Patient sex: M
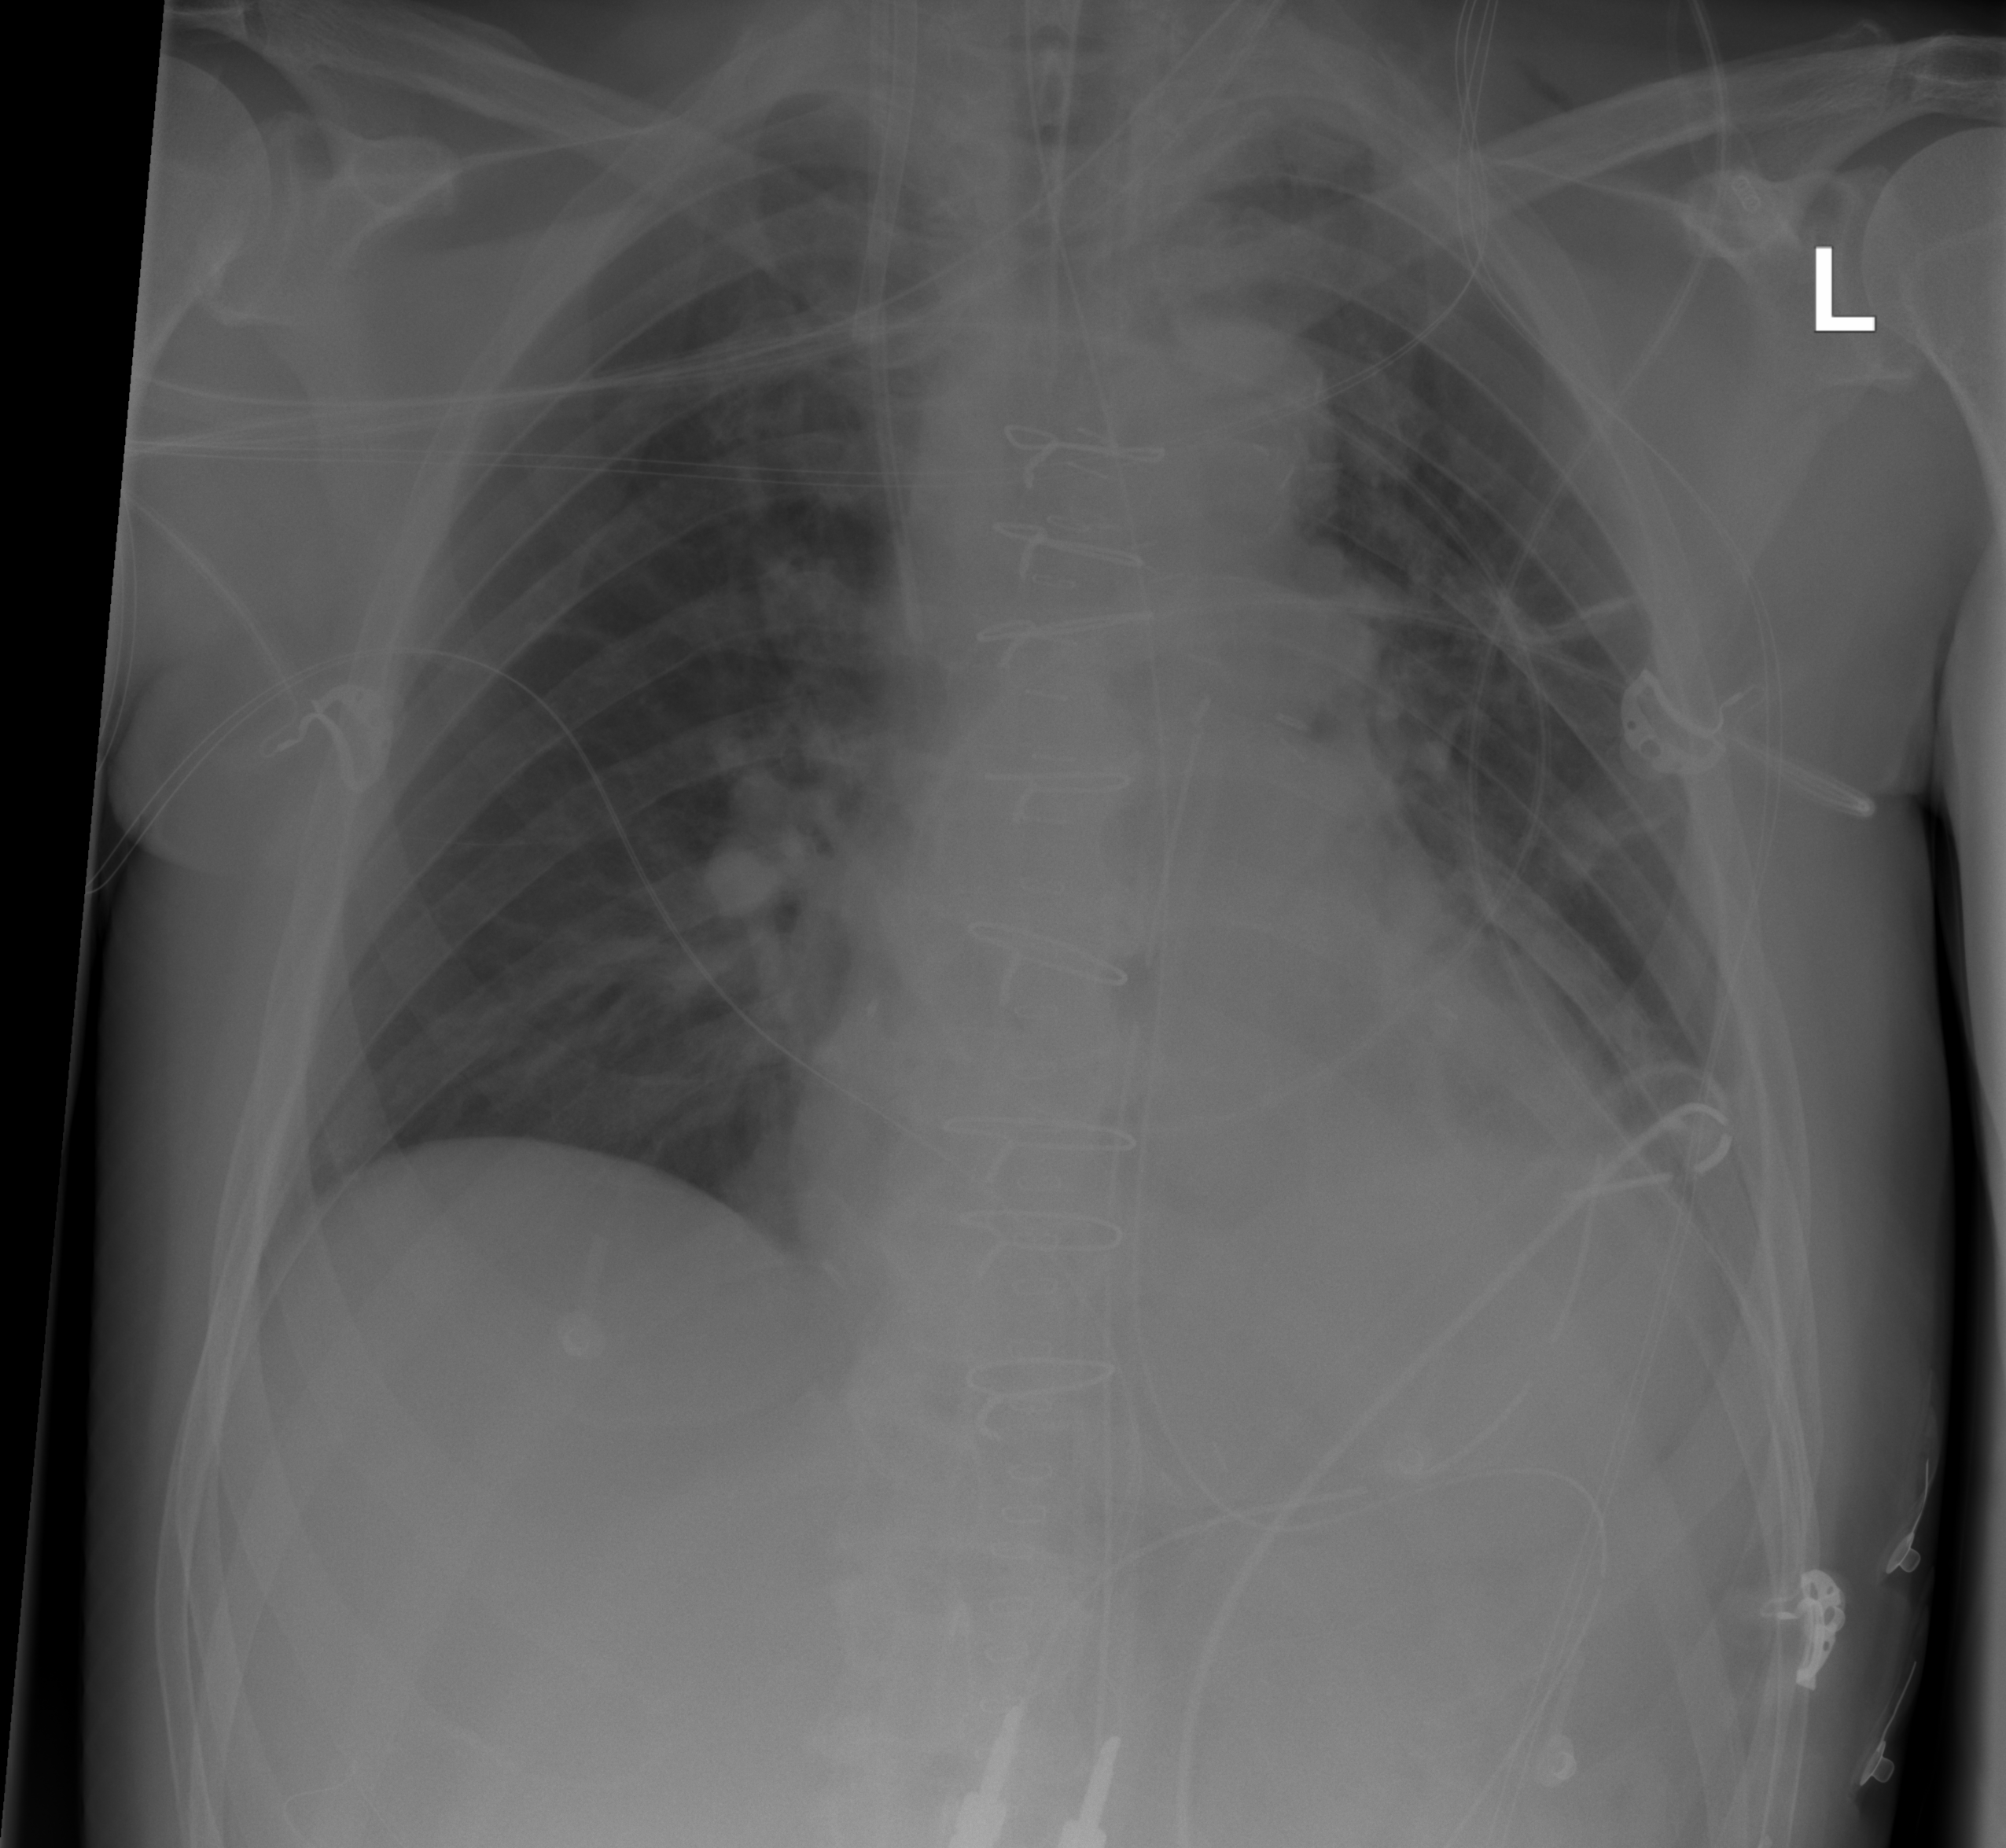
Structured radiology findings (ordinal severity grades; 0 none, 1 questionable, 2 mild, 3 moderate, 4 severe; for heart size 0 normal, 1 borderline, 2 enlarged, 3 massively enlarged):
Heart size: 0
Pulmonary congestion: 0
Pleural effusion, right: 0
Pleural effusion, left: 1
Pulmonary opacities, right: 0
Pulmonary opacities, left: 0
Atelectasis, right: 0
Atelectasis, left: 2